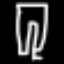
Label: pants